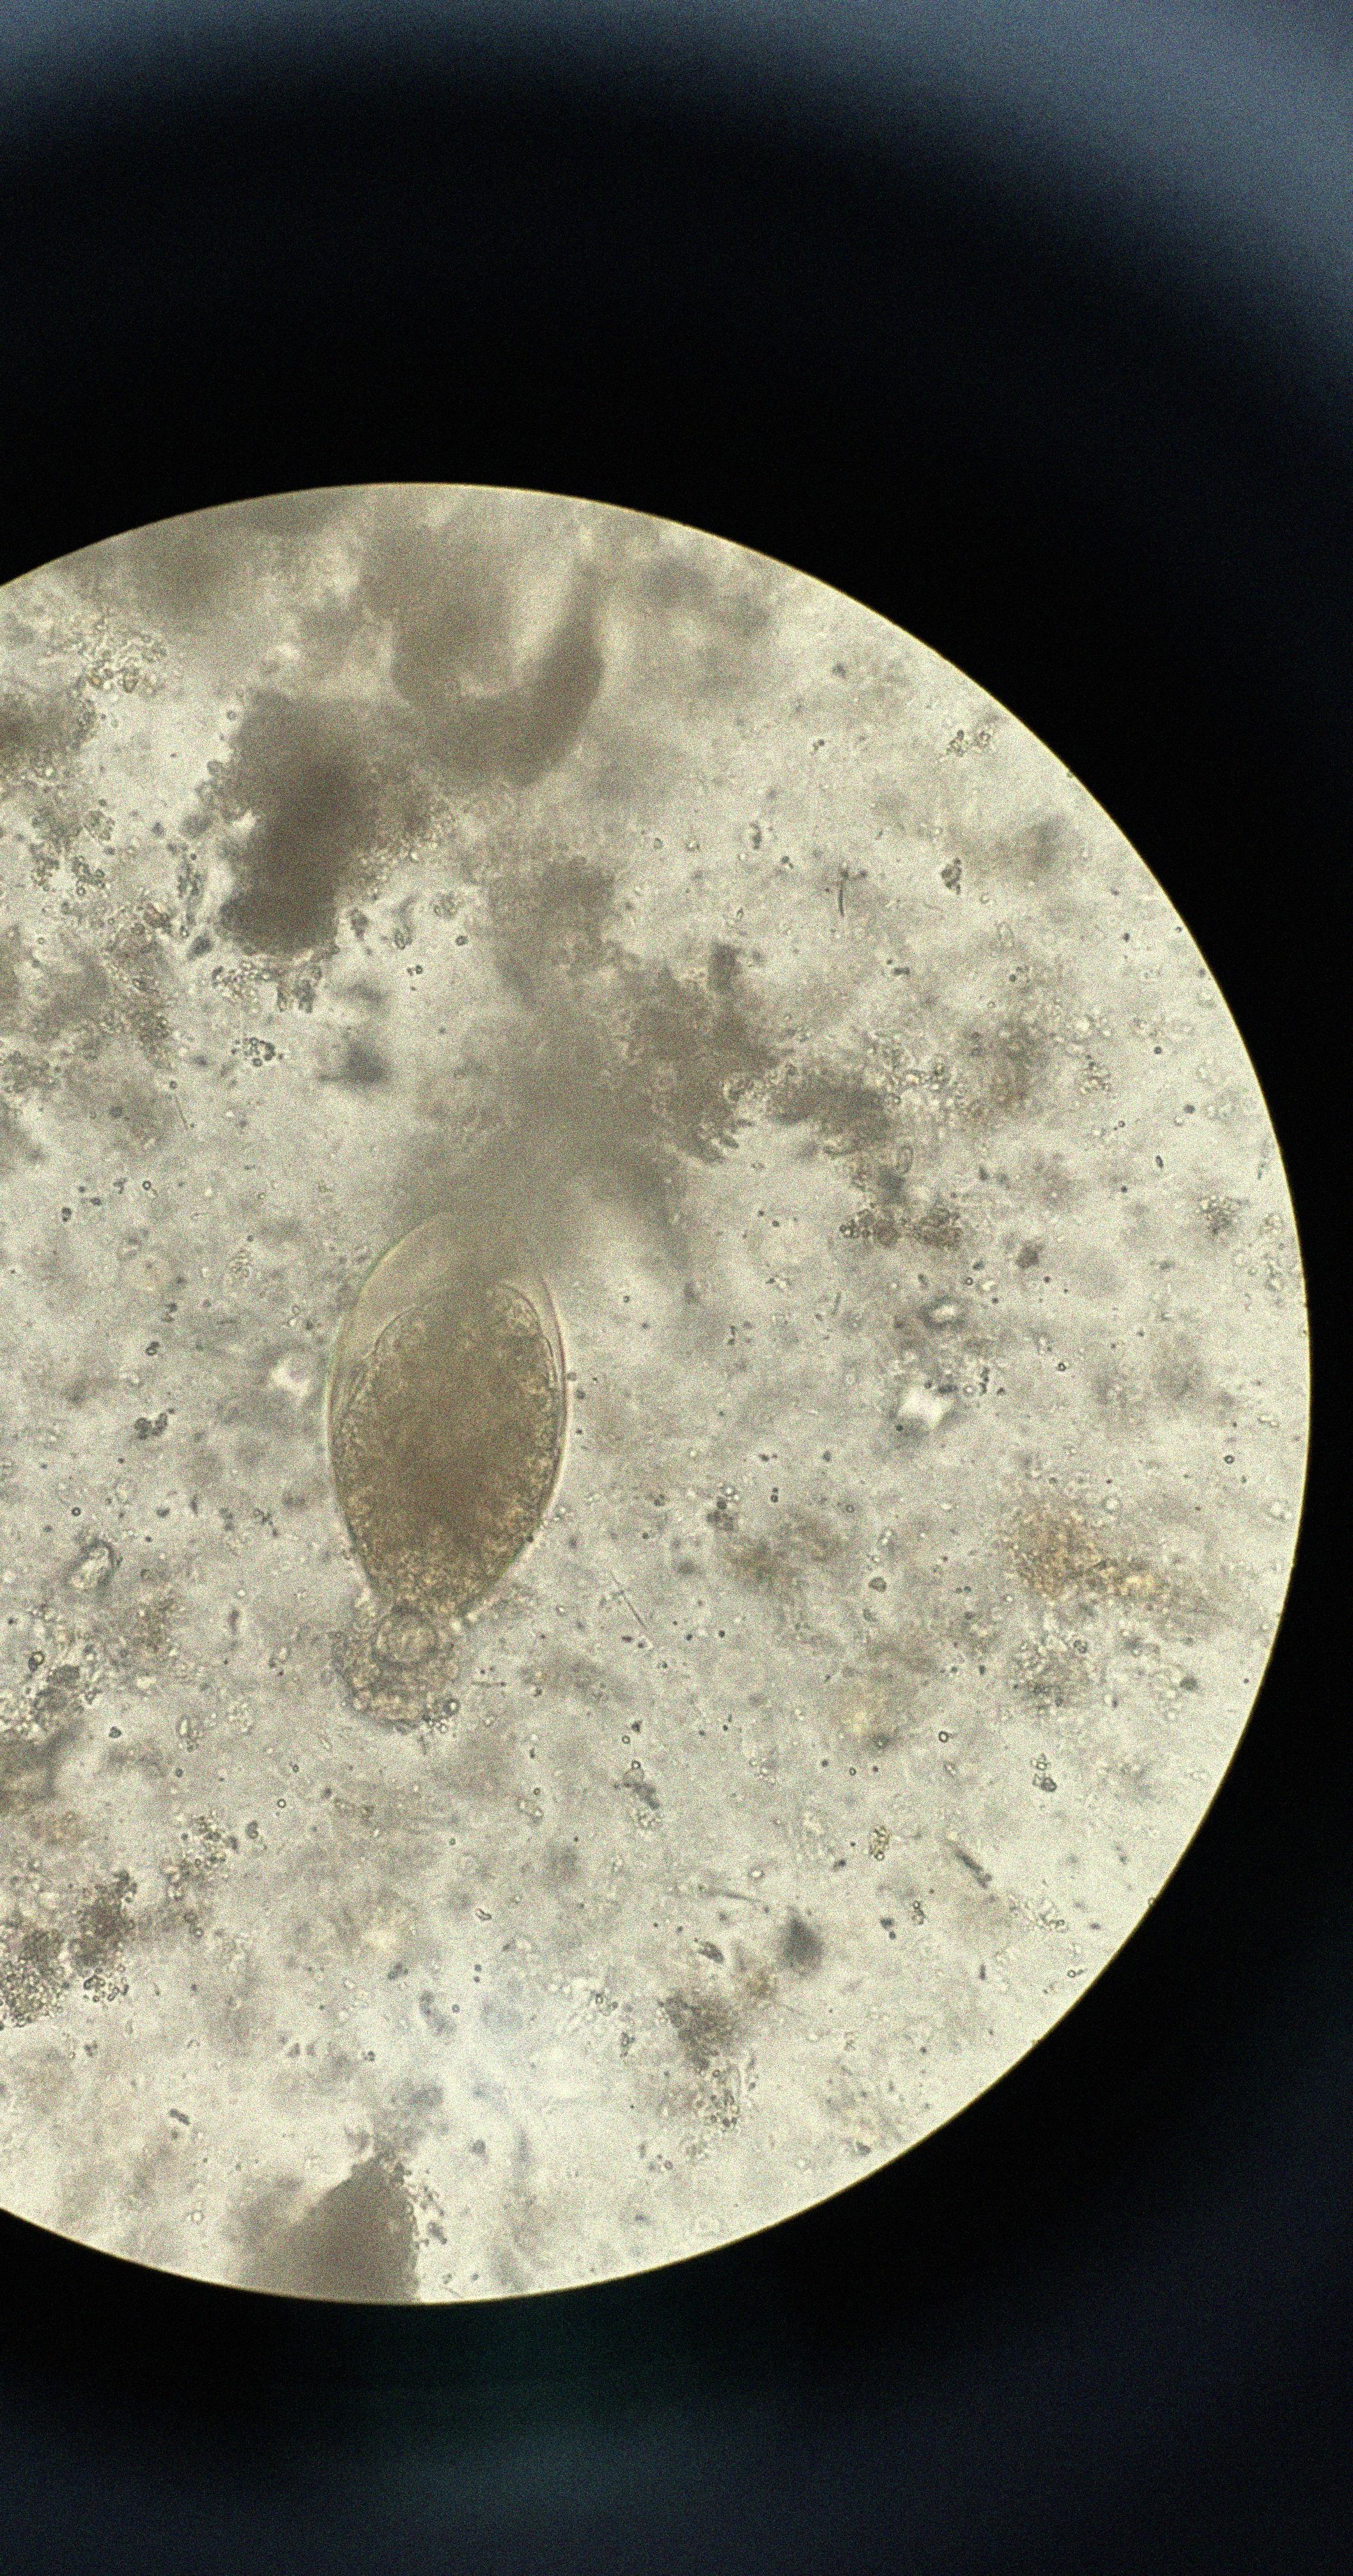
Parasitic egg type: Fasciolopsis buski